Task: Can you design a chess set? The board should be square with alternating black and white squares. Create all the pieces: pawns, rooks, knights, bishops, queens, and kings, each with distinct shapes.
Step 4686:
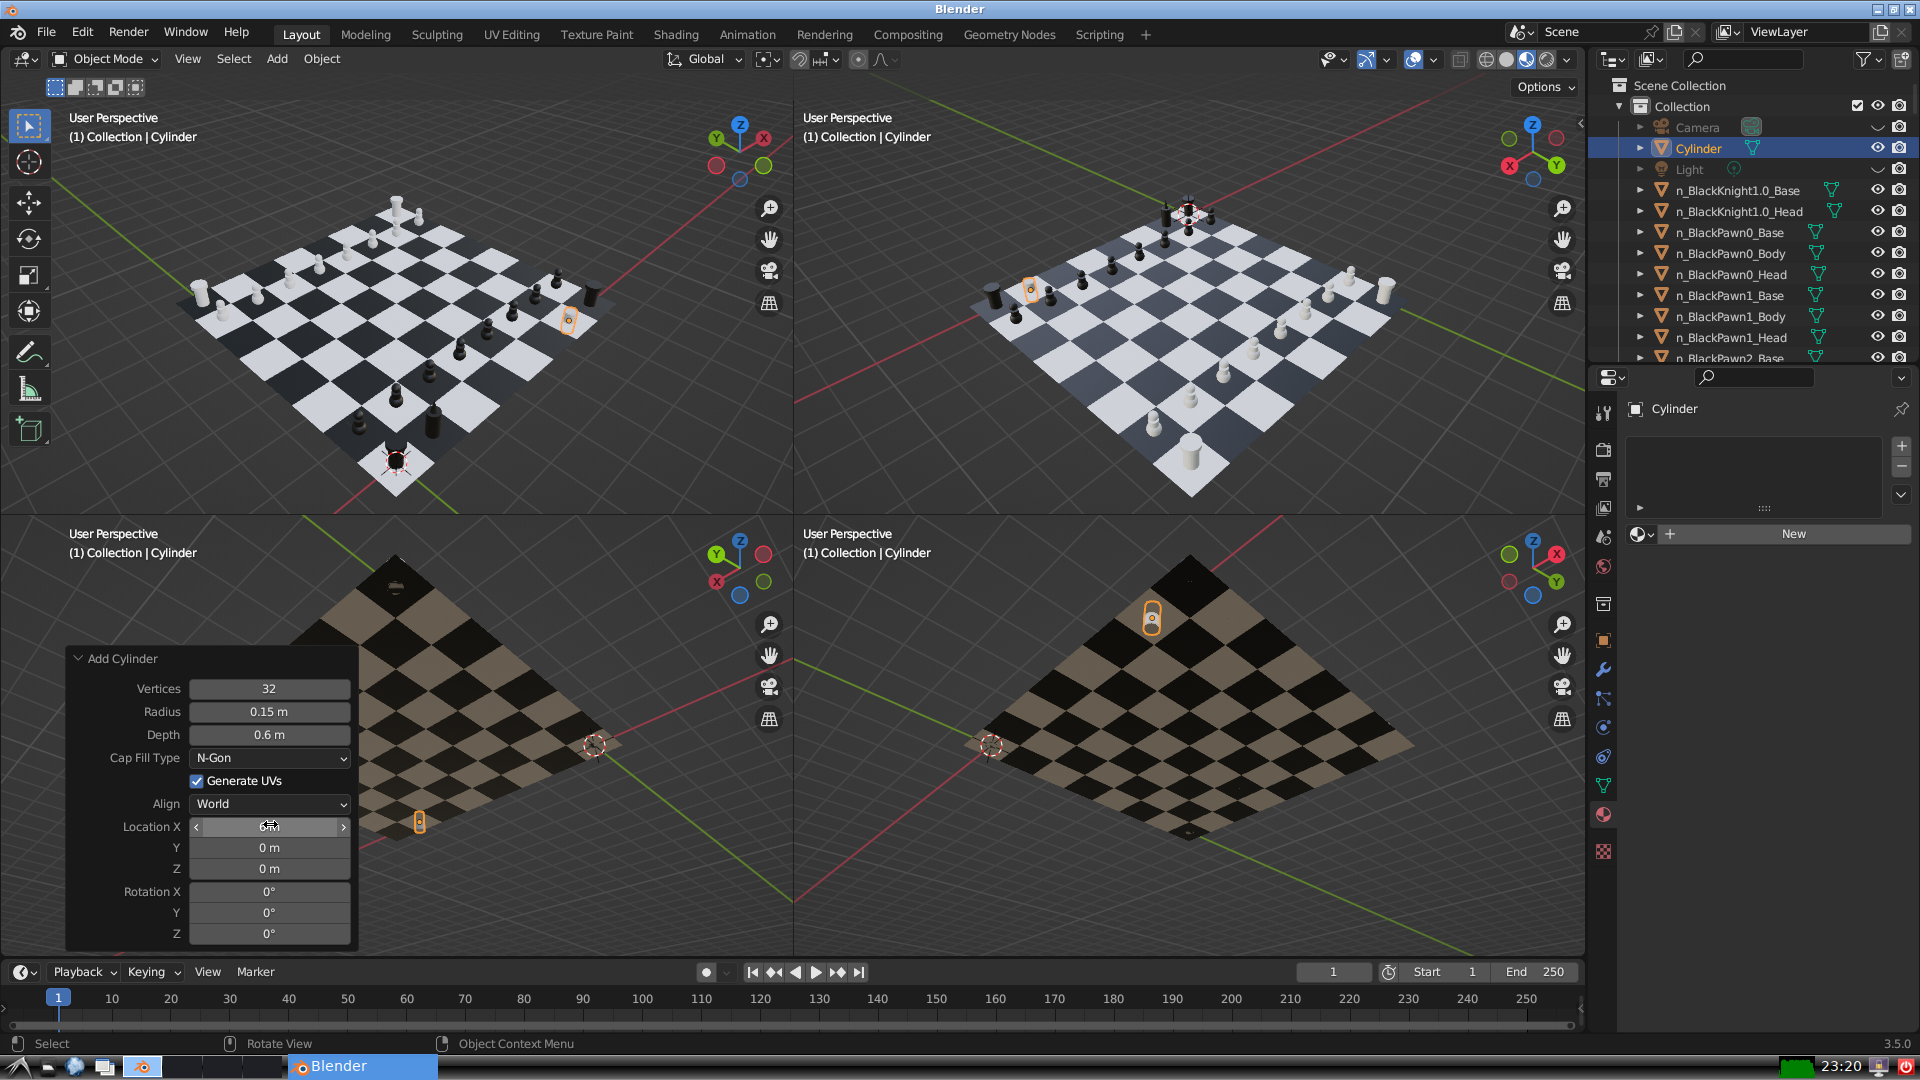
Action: {"mouse_move": [270, 844]}